Field crop: tomato
Growth stage: 1
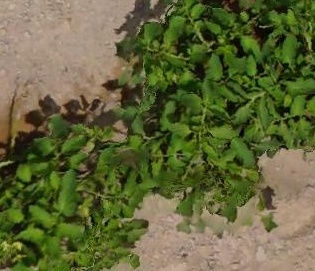
Species: tomato